Question: I have the structure of my project like this:
index.html
---folder js
---file data.json
---file index.js
In the data.json I have some data:
'''
{
"photographers":[
{
"name":"Mimi Keel",
"id":243,
"city":"London",
"country":"UK",
"tags":[
"portrait",
"events",
"travel",
"animals"
],
"tagline":"Voir le beau dans le quotidien",
"price":400,
"portrait":"MimiKeel.jpg"
}]
}
'''
in index.js :
'''
fetch('./data.json',{
headers : {
'Content-Type': 'application/json',
'Accept': 'application/json'
}})
.then((response)=>{
return response.json();
})
.then((data)=>{
console.log(data);
})
'''
I get the error

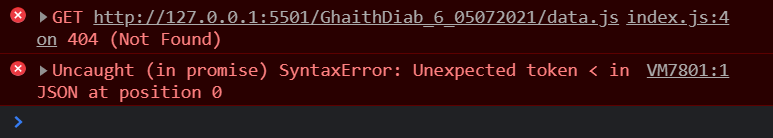
Answer: try using just data.json or try multiple options. Also, leave your JSON file outside of the current file.